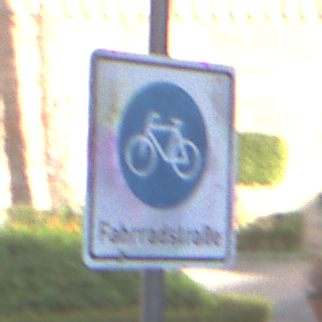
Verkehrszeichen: BeginnFahrradstrasse
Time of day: SunriseSunset
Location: Outdoor (Urban)
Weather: PartlyCloudy
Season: NotSpecified
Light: Natural